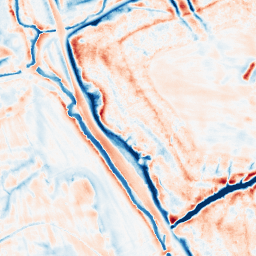
Category: edge_preserving
Decomposition family: bilateral
Decomposition parameters: d: 21
sigma_color: 100
sigma_space: 25
Upsampling method: cubic_catmull_rom
Upsampling parameters: scale: 2
Upsampling scale: 2